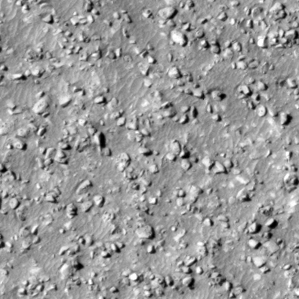
Label: non_frost